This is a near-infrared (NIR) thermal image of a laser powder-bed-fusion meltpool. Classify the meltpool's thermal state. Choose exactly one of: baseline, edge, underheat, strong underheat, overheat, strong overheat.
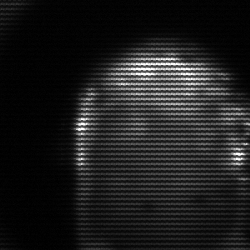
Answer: baseline